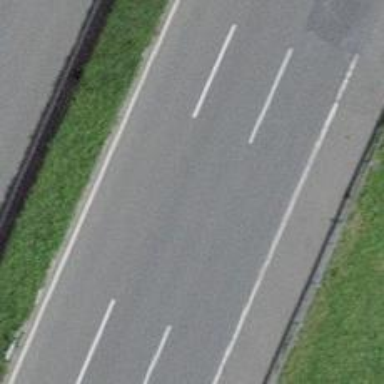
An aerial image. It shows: Asphalt motorway.